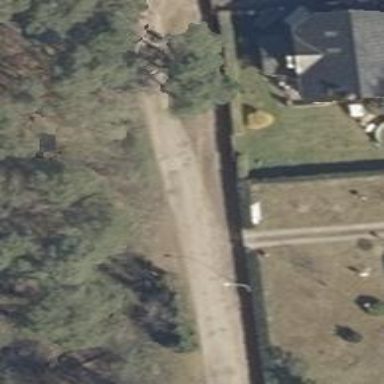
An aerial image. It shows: Residential road.